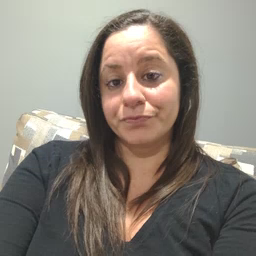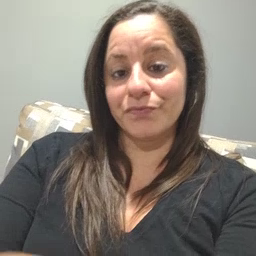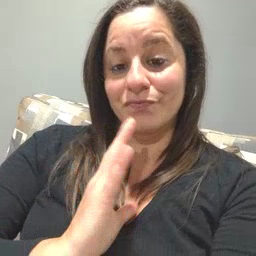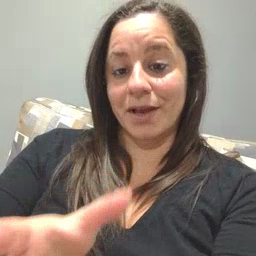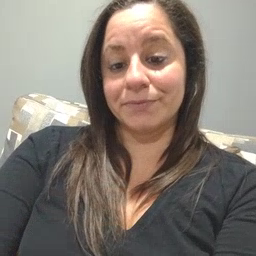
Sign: fine